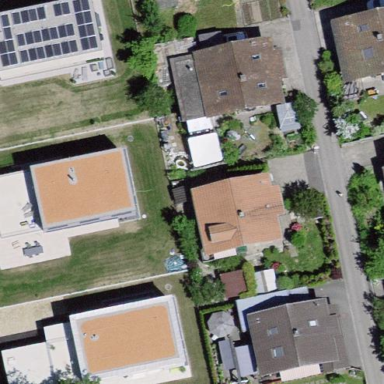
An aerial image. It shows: Flat-roofed building.